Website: bh-photo
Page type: cart
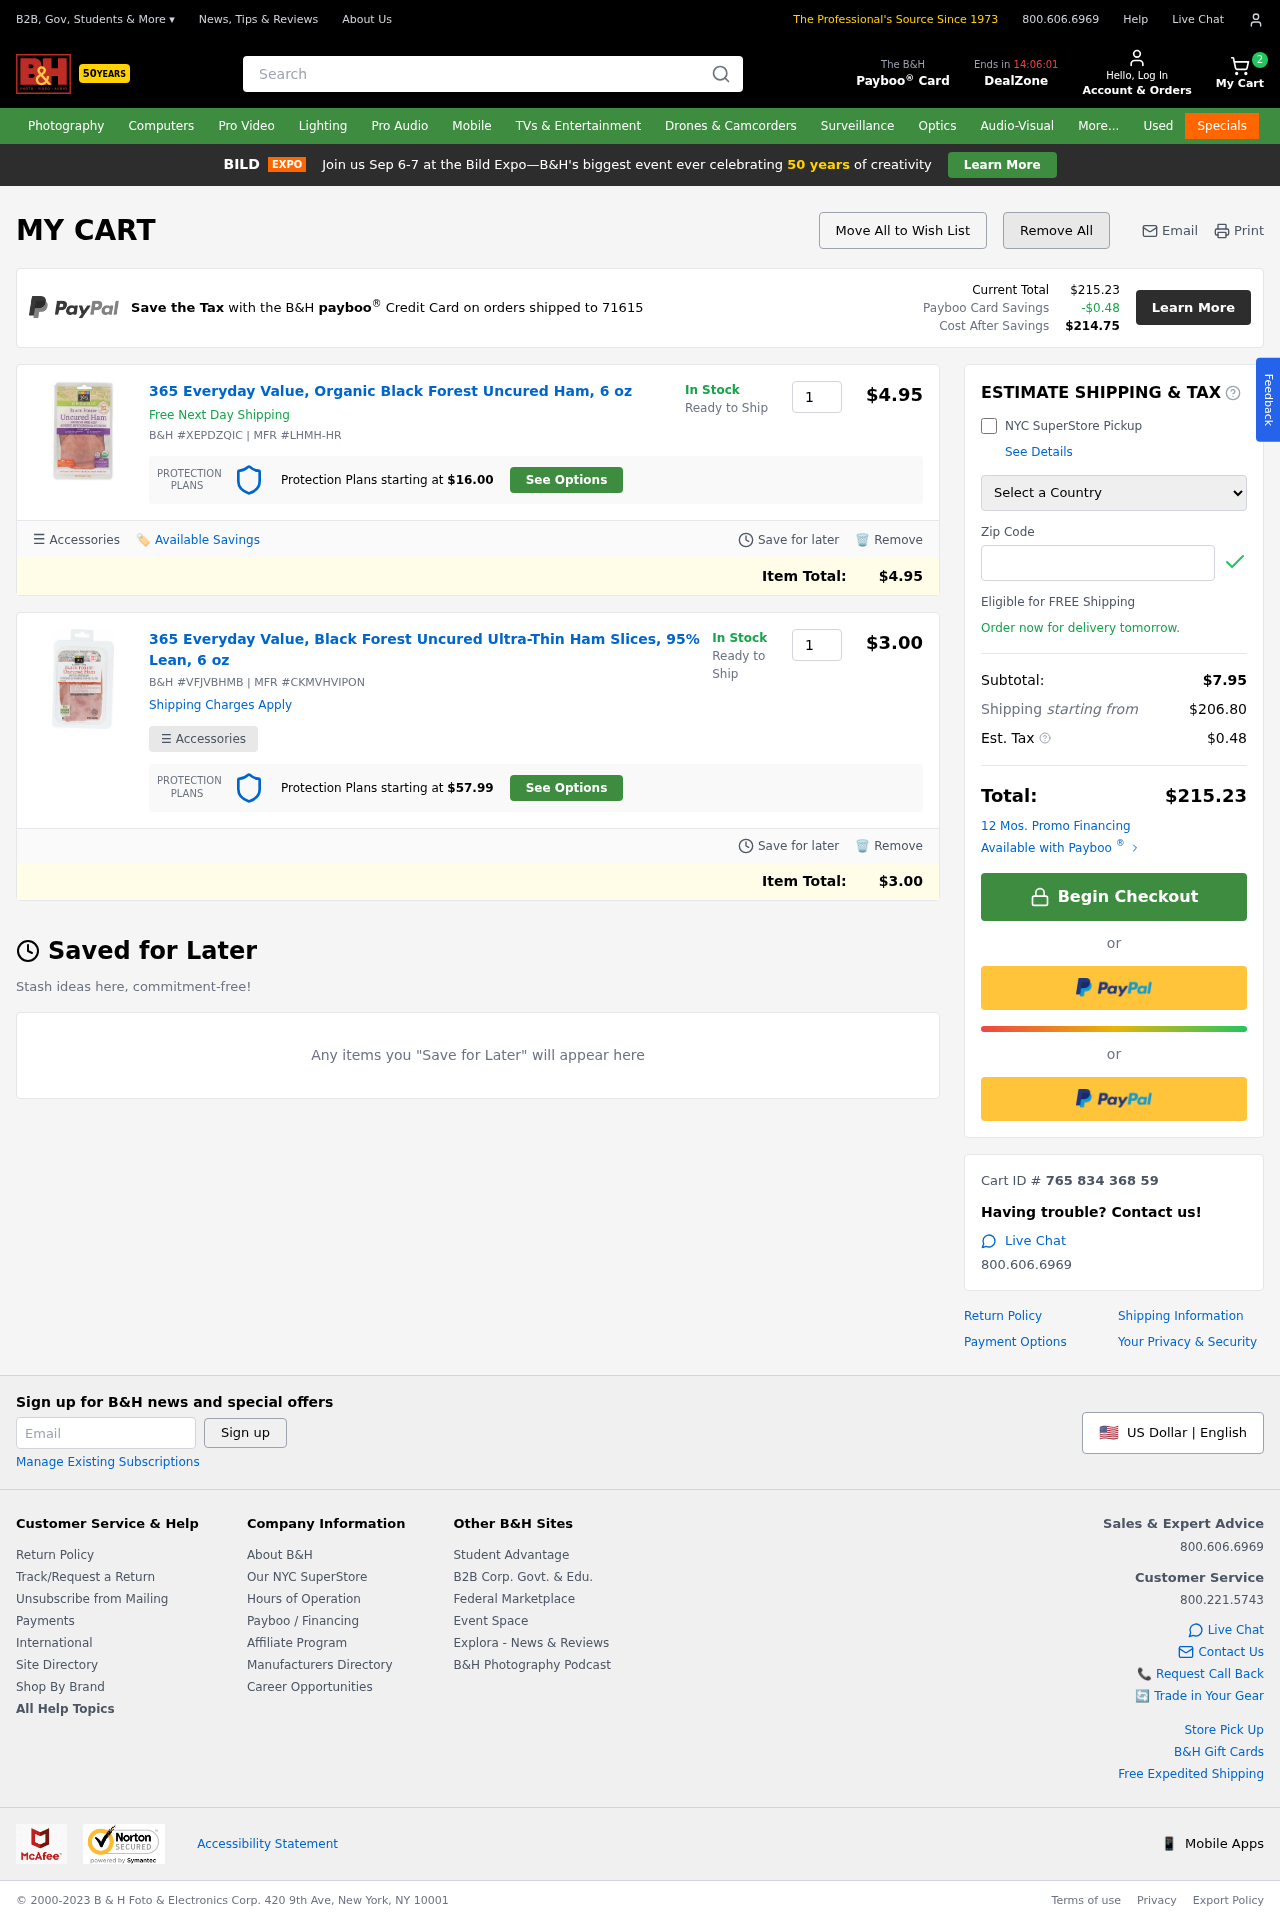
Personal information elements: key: PII_COUNTRY
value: United States
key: PII_POSTCODE
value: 71615
Product elements: key: PRODUCT1_NAME
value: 365 Everyday Value, Organic Black Forest Uncured Ham, 6 oz
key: PRODUCT1_PRICE
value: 4.95
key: PRODUCT1_QUANTITY
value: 1
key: PRODUCT2_NAME
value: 365 Everyday Value, Black Forest Uncured Ultra-Thin Ham Slices, 95% Lean, 6 oz
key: PRODUCT2_PRICE
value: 3
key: PRODUCT2_QUANTITY
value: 1
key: PRODUCT1_ITEM_TOTAL
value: $4.95
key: PRODUCT2_ITEM_TOTAL
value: $3.00
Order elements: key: ORDER_NUM_ITEMS
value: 2
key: ORDER_TOTAL
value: $215.23
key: ORDER_TAX
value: -$0.48
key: ORDER_TAX
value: $0.48
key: ORDER_TOTAL_AFTER_SAVINGS
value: $214.75
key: ORDER_SUBTOTAL
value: $7.95
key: ORDER_SHIPPING_COST
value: $206.80
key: ORDER_ID
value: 765 834 368 59
Search elements: key: HEADER_SEARCH
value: Search